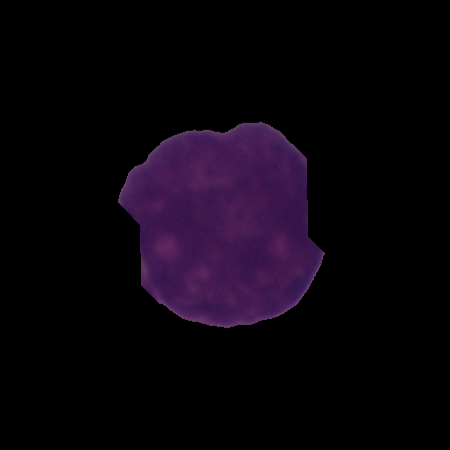
Label: cancer